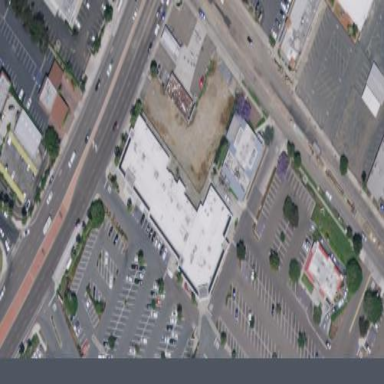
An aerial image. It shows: Commercial building of retail type.